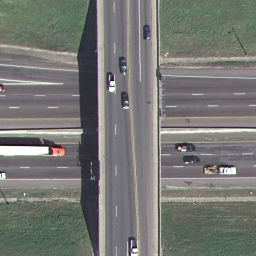
Label: overpass